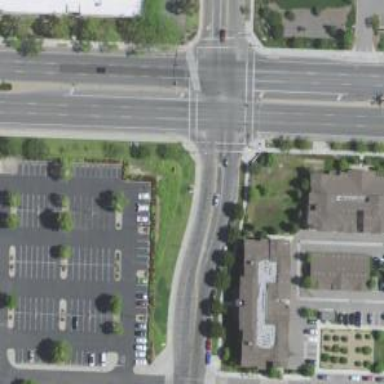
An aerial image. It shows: Footway crossing.